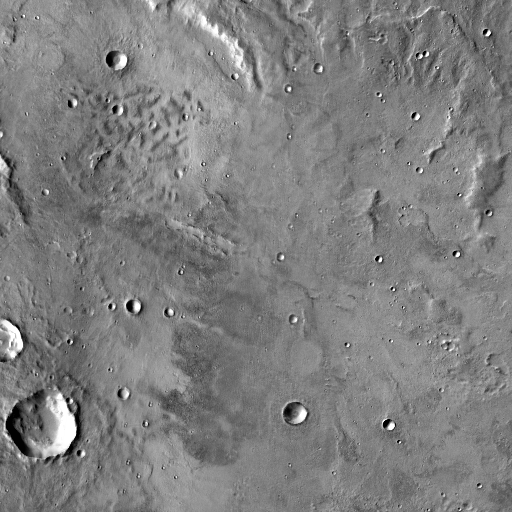
Crater classes present: Background, Other, Layered, Buried, Secondary